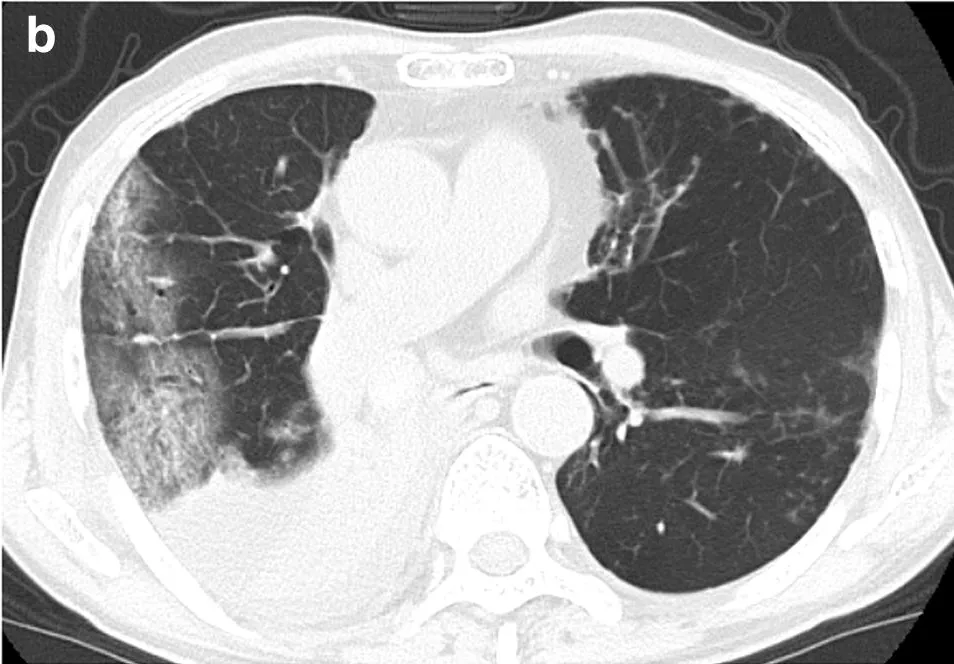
Computed tomography of chest. B; Infiltration in right lung field.
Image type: radiology (ct)